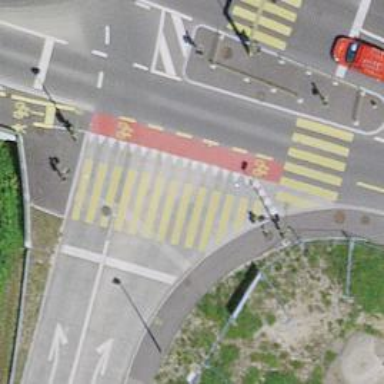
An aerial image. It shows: Crossing with zebra markings controlled by traffic signals.